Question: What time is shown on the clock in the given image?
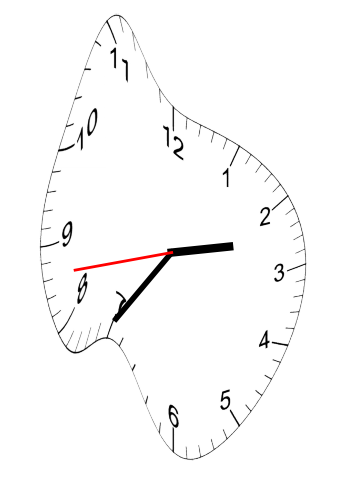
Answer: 02:35:43